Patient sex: F
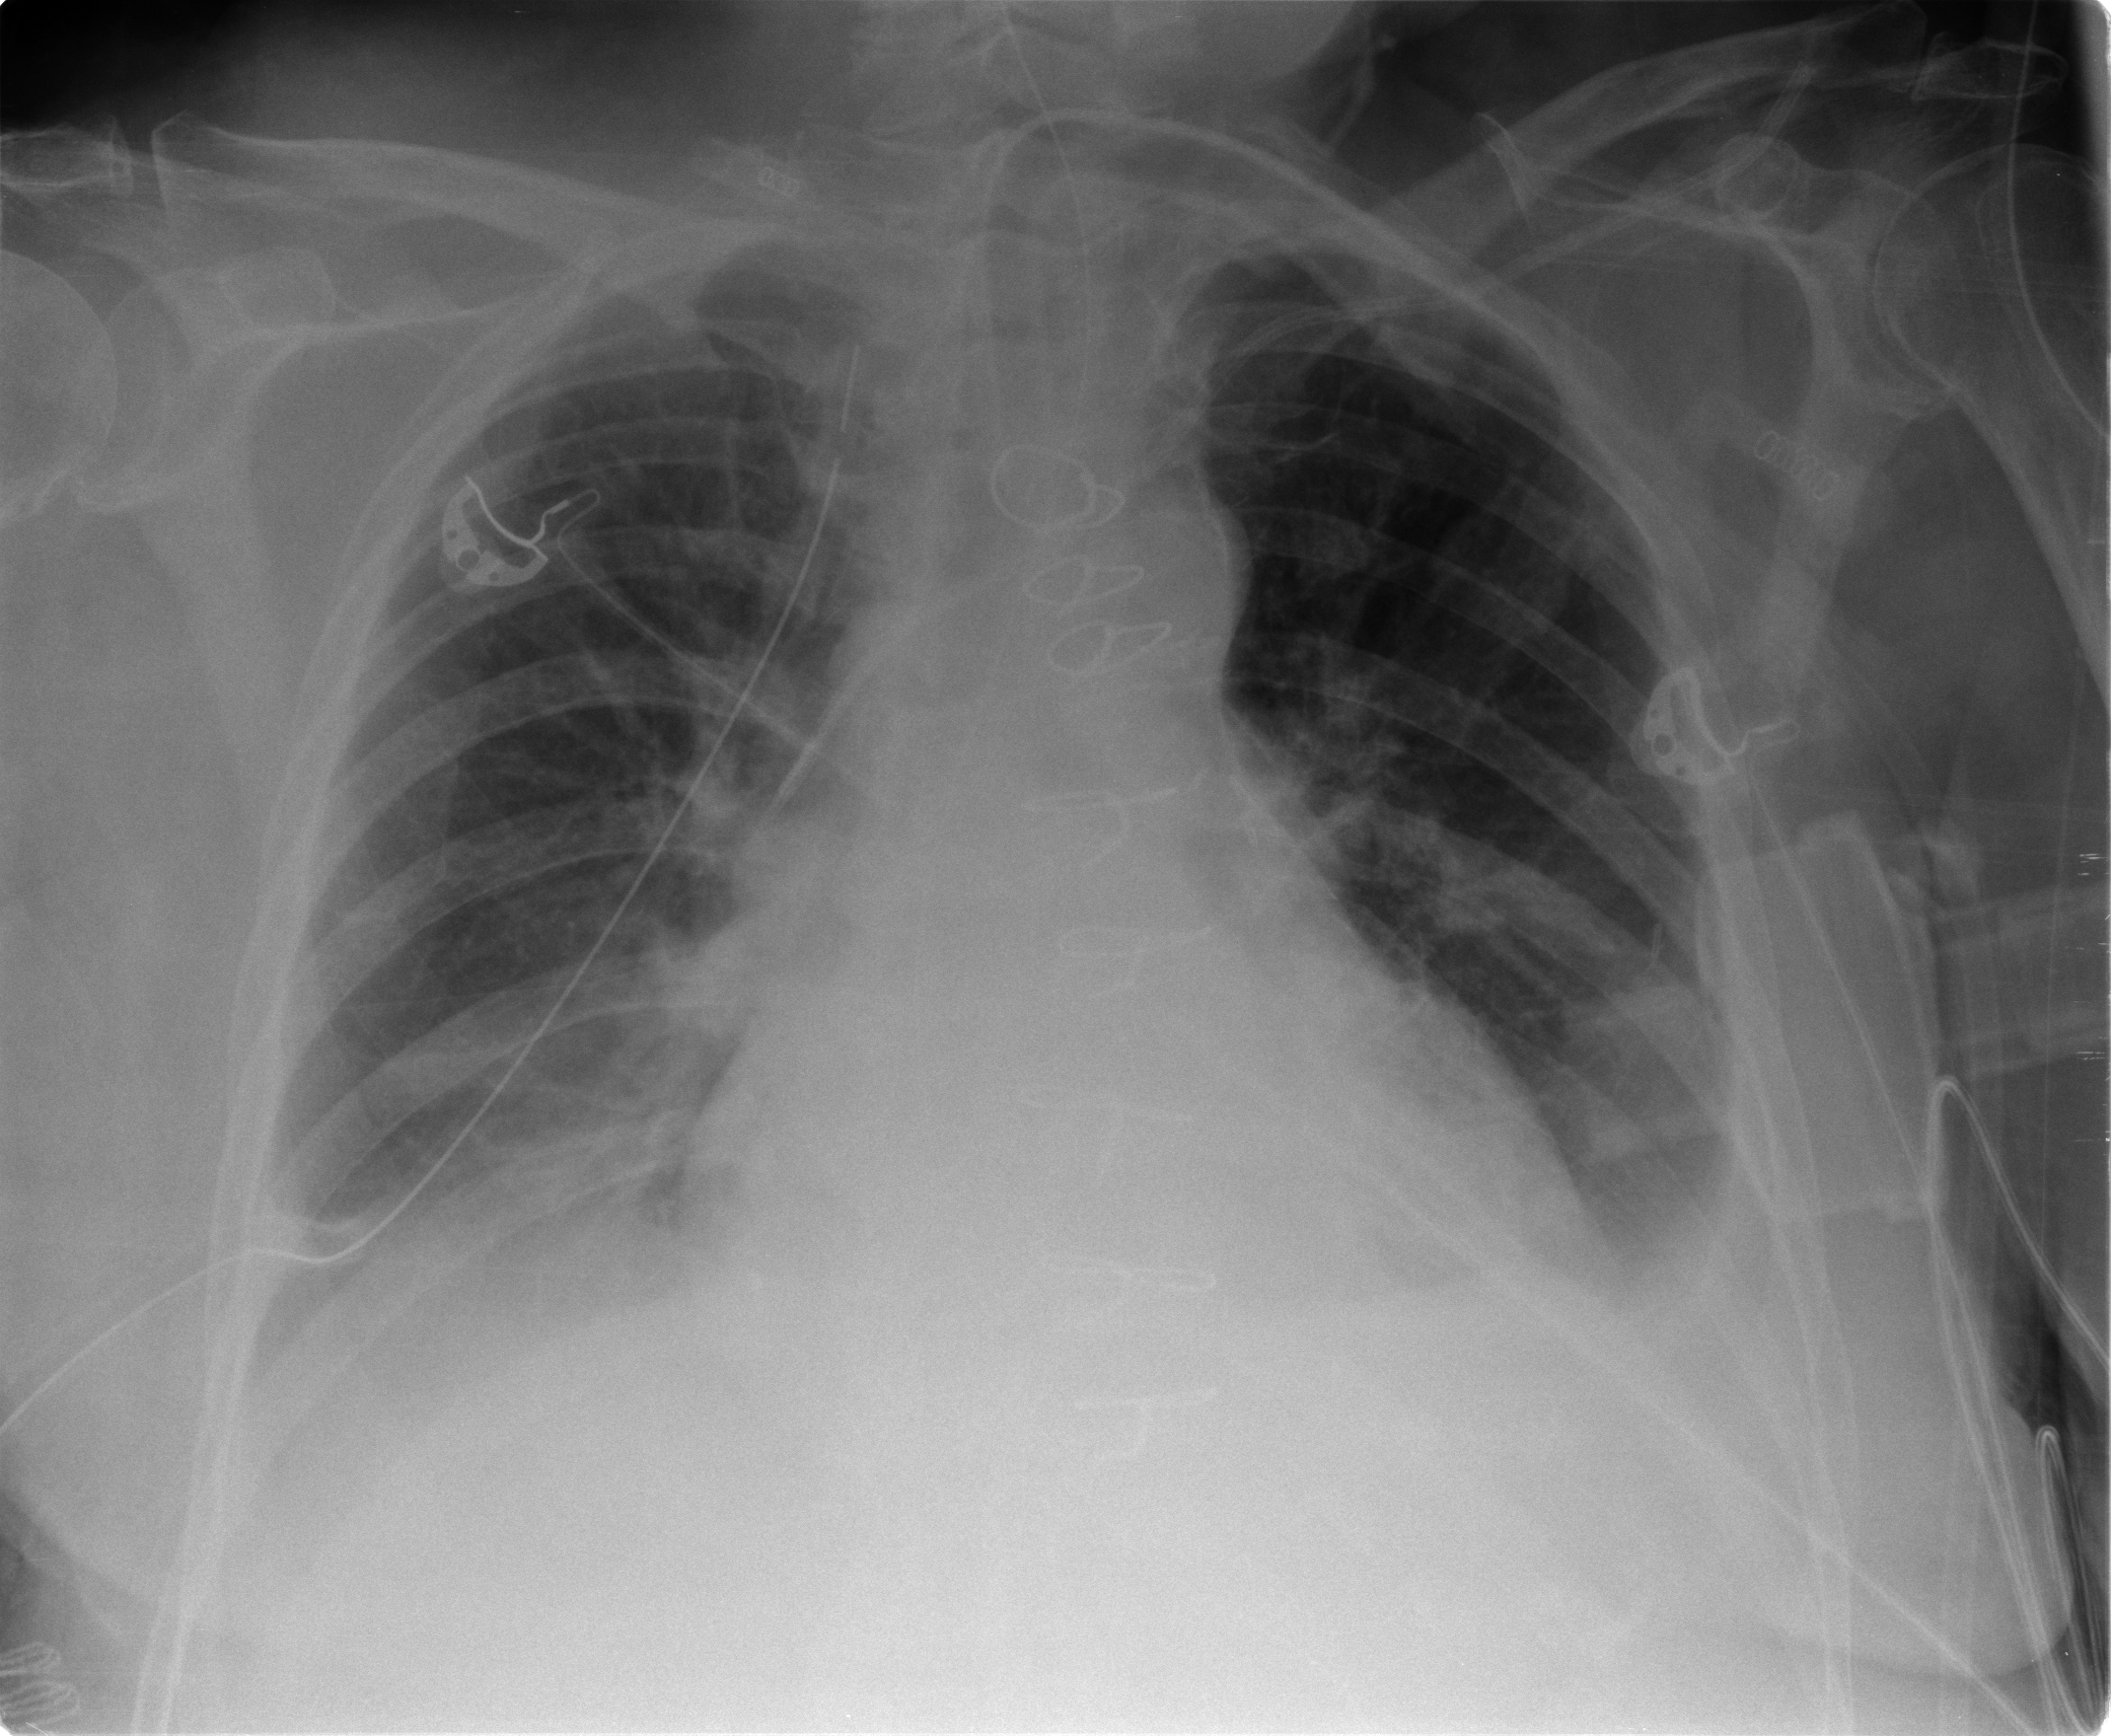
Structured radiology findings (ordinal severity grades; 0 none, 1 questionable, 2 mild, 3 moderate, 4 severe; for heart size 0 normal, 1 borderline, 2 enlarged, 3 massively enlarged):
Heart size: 1
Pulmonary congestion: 2
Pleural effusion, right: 2
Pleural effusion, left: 2
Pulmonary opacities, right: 0
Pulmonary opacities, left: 0
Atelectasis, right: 2
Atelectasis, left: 2